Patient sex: M
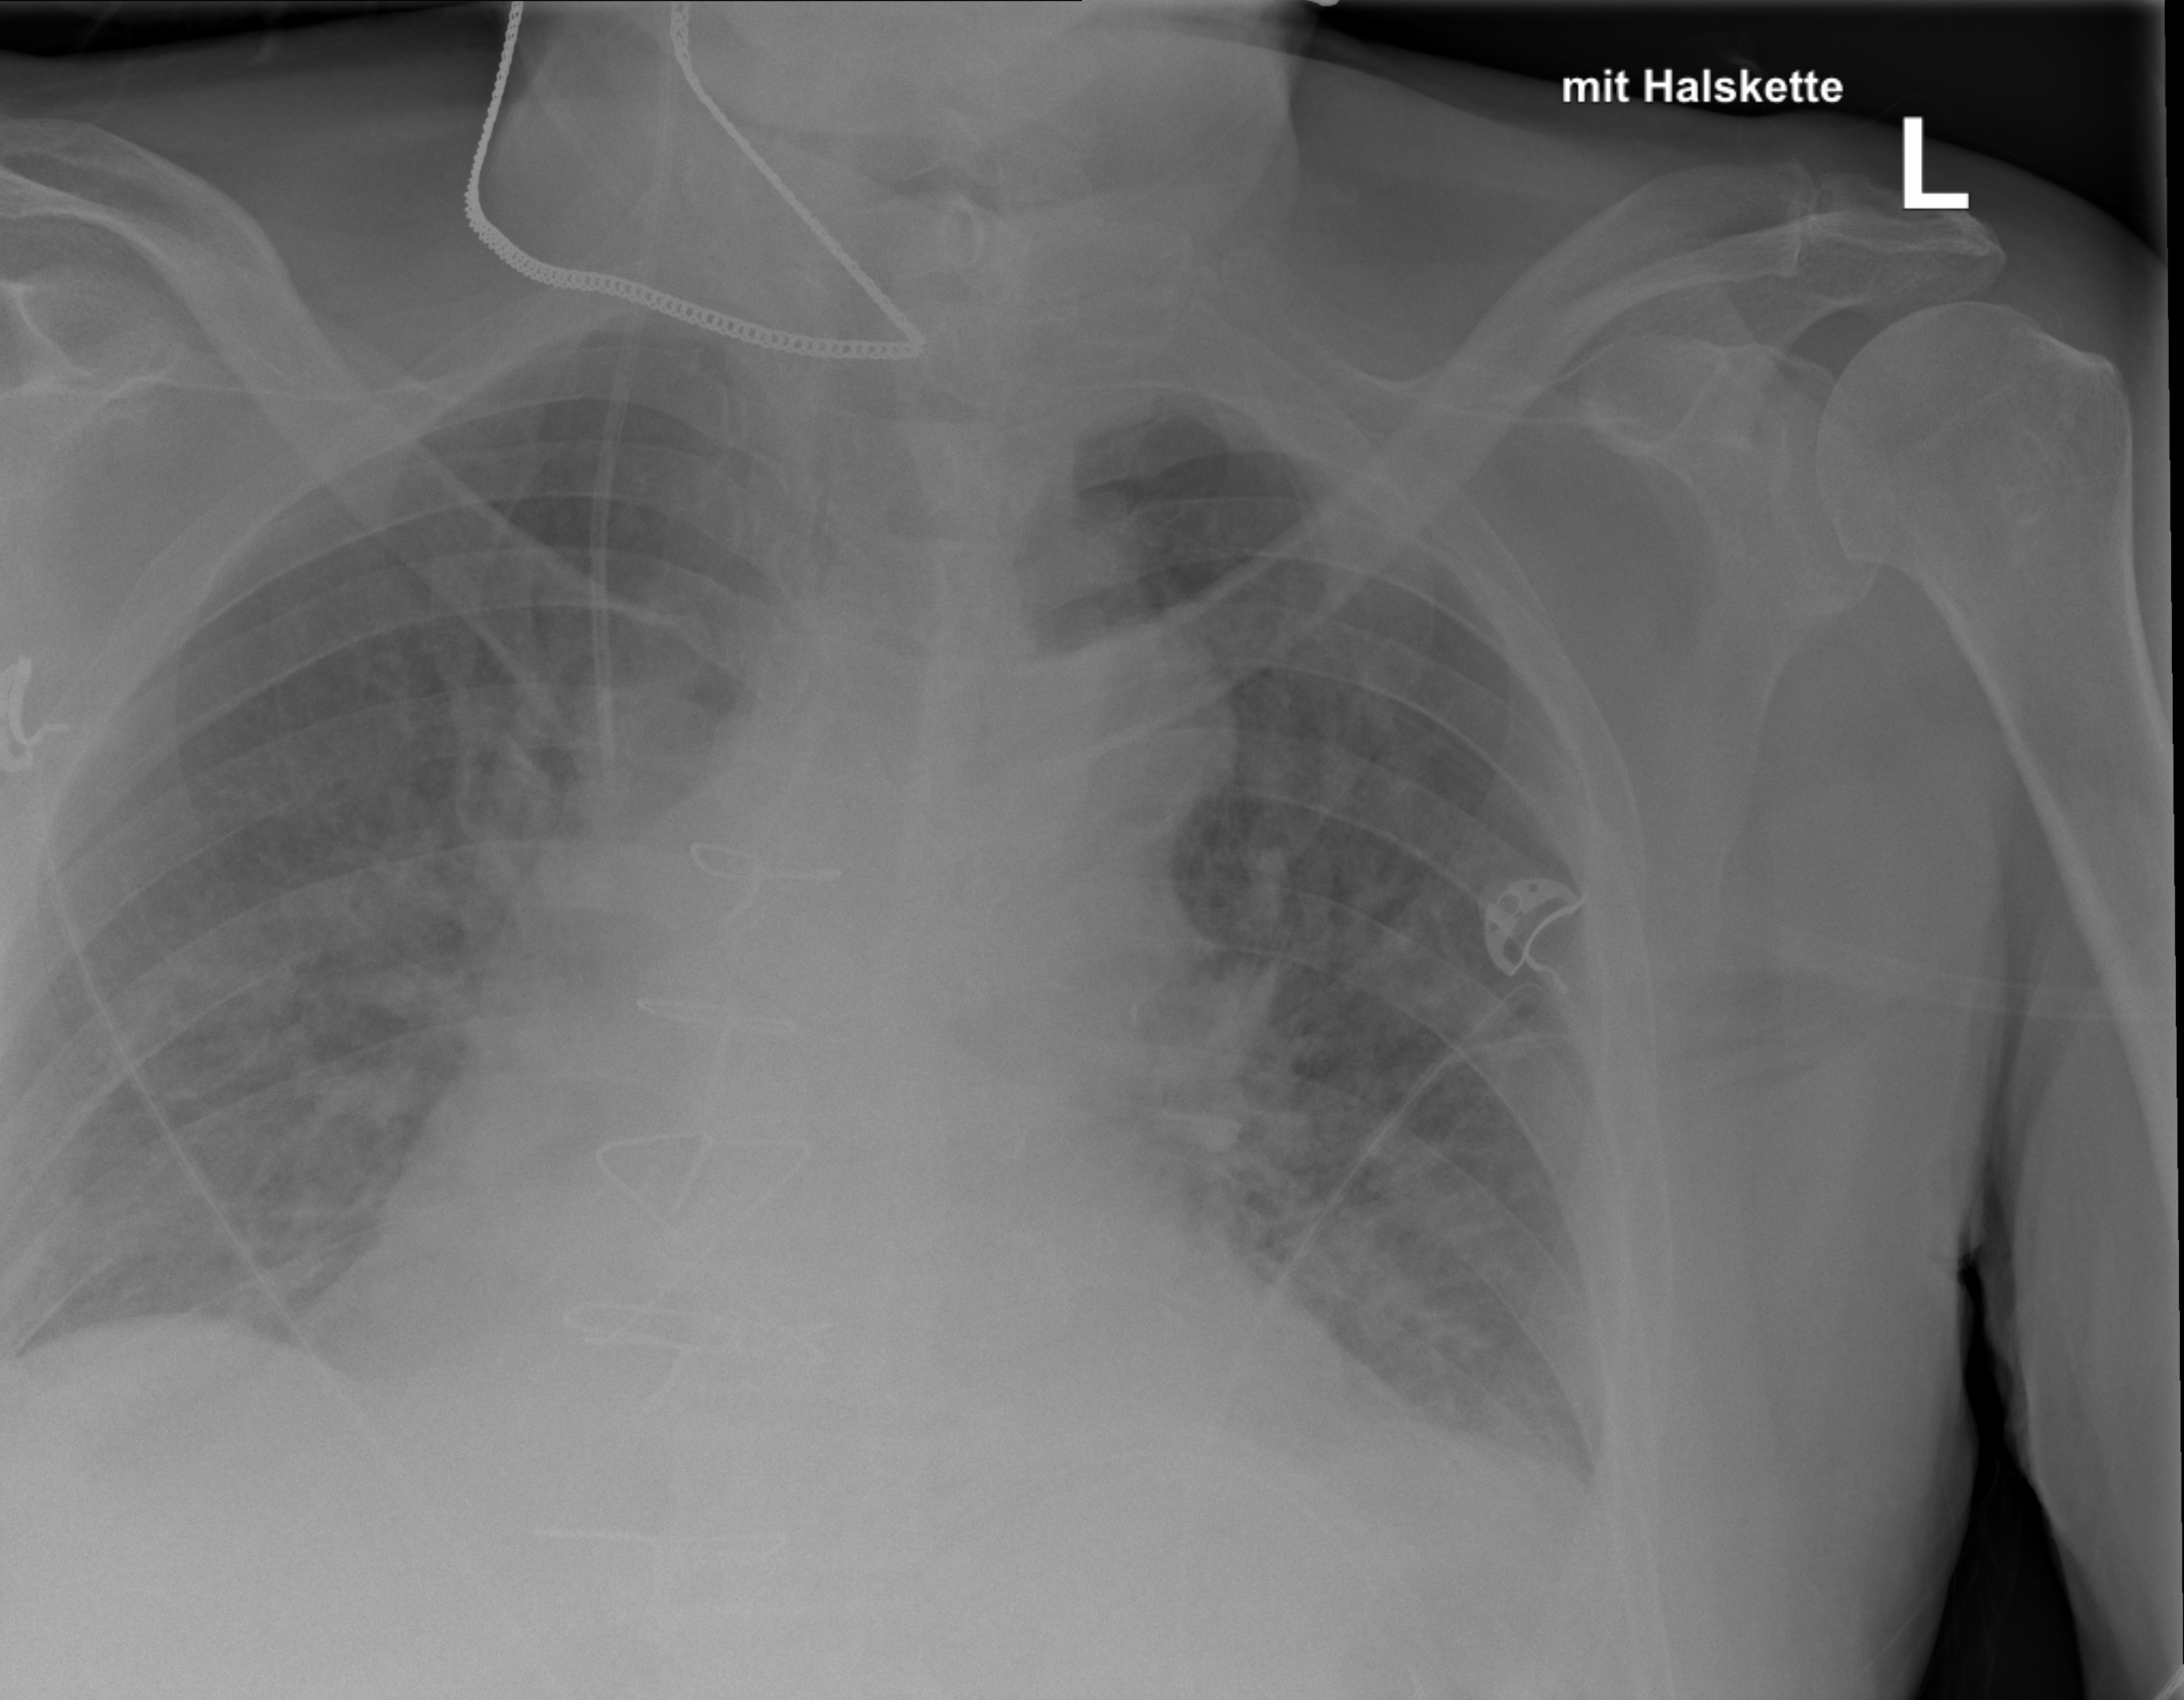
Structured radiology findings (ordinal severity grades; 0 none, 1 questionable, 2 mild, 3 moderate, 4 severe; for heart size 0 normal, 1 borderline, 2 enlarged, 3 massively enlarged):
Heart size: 3
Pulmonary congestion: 3
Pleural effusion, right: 0
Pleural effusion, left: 2
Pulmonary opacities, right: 2
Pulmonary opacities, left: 2
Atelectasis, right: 2
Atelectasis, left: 0